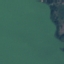
Land use / land cover: SeaLake